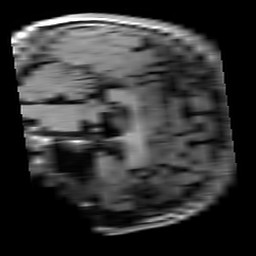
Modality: T1w
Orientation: sagittal
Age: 22
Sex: male
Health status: healthy
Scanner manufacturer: siemens
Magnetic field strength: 3 T
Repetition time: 4.1 s
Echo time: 0.0085 s